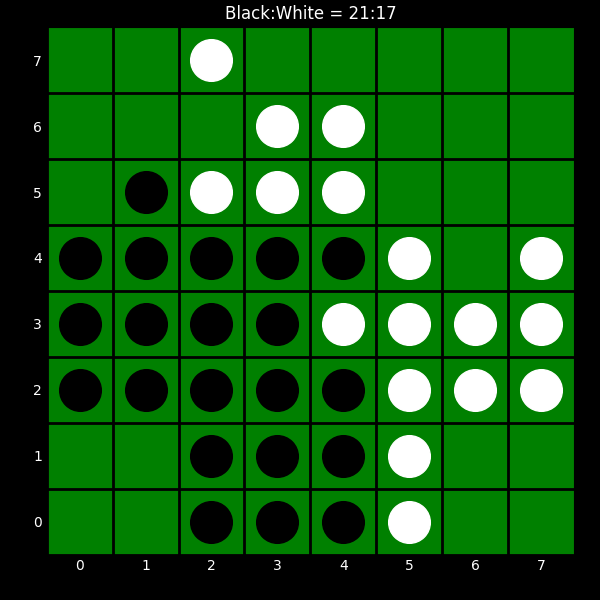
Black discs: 21
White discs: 17